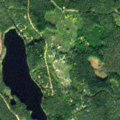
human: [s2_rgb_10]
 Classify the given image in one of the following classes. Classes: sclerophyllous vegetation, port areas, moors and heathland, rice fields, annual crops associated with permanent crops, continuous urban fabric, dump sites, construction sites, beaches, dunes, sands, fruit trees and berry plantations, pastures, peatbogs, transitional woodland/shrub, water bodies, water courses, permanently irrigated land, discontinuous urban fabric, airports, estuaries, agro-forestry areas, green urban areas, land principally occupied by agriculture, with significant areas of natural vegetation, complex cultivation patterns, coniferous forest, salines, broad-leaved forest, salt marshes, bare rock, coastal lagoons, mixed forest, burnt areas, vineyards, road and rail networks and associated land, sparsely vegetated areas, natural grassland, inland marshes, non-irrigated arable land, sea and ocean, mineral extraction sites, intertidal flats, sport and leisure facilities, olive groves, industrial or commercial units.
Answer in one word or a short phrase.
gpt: coniferous forest, transitional woodland/shrub, water bodies